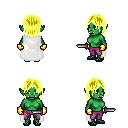
a pixel art fantasy rpg character, female body template, orc, green skin, white cape, magenta pants, gold long bangs hairstyle, gold gloves, ghillies, dagger, four views (front, back, left, right), 2x2 character sprite sheet, small pixel art, hard edges, no anti-aliasing